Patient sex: F
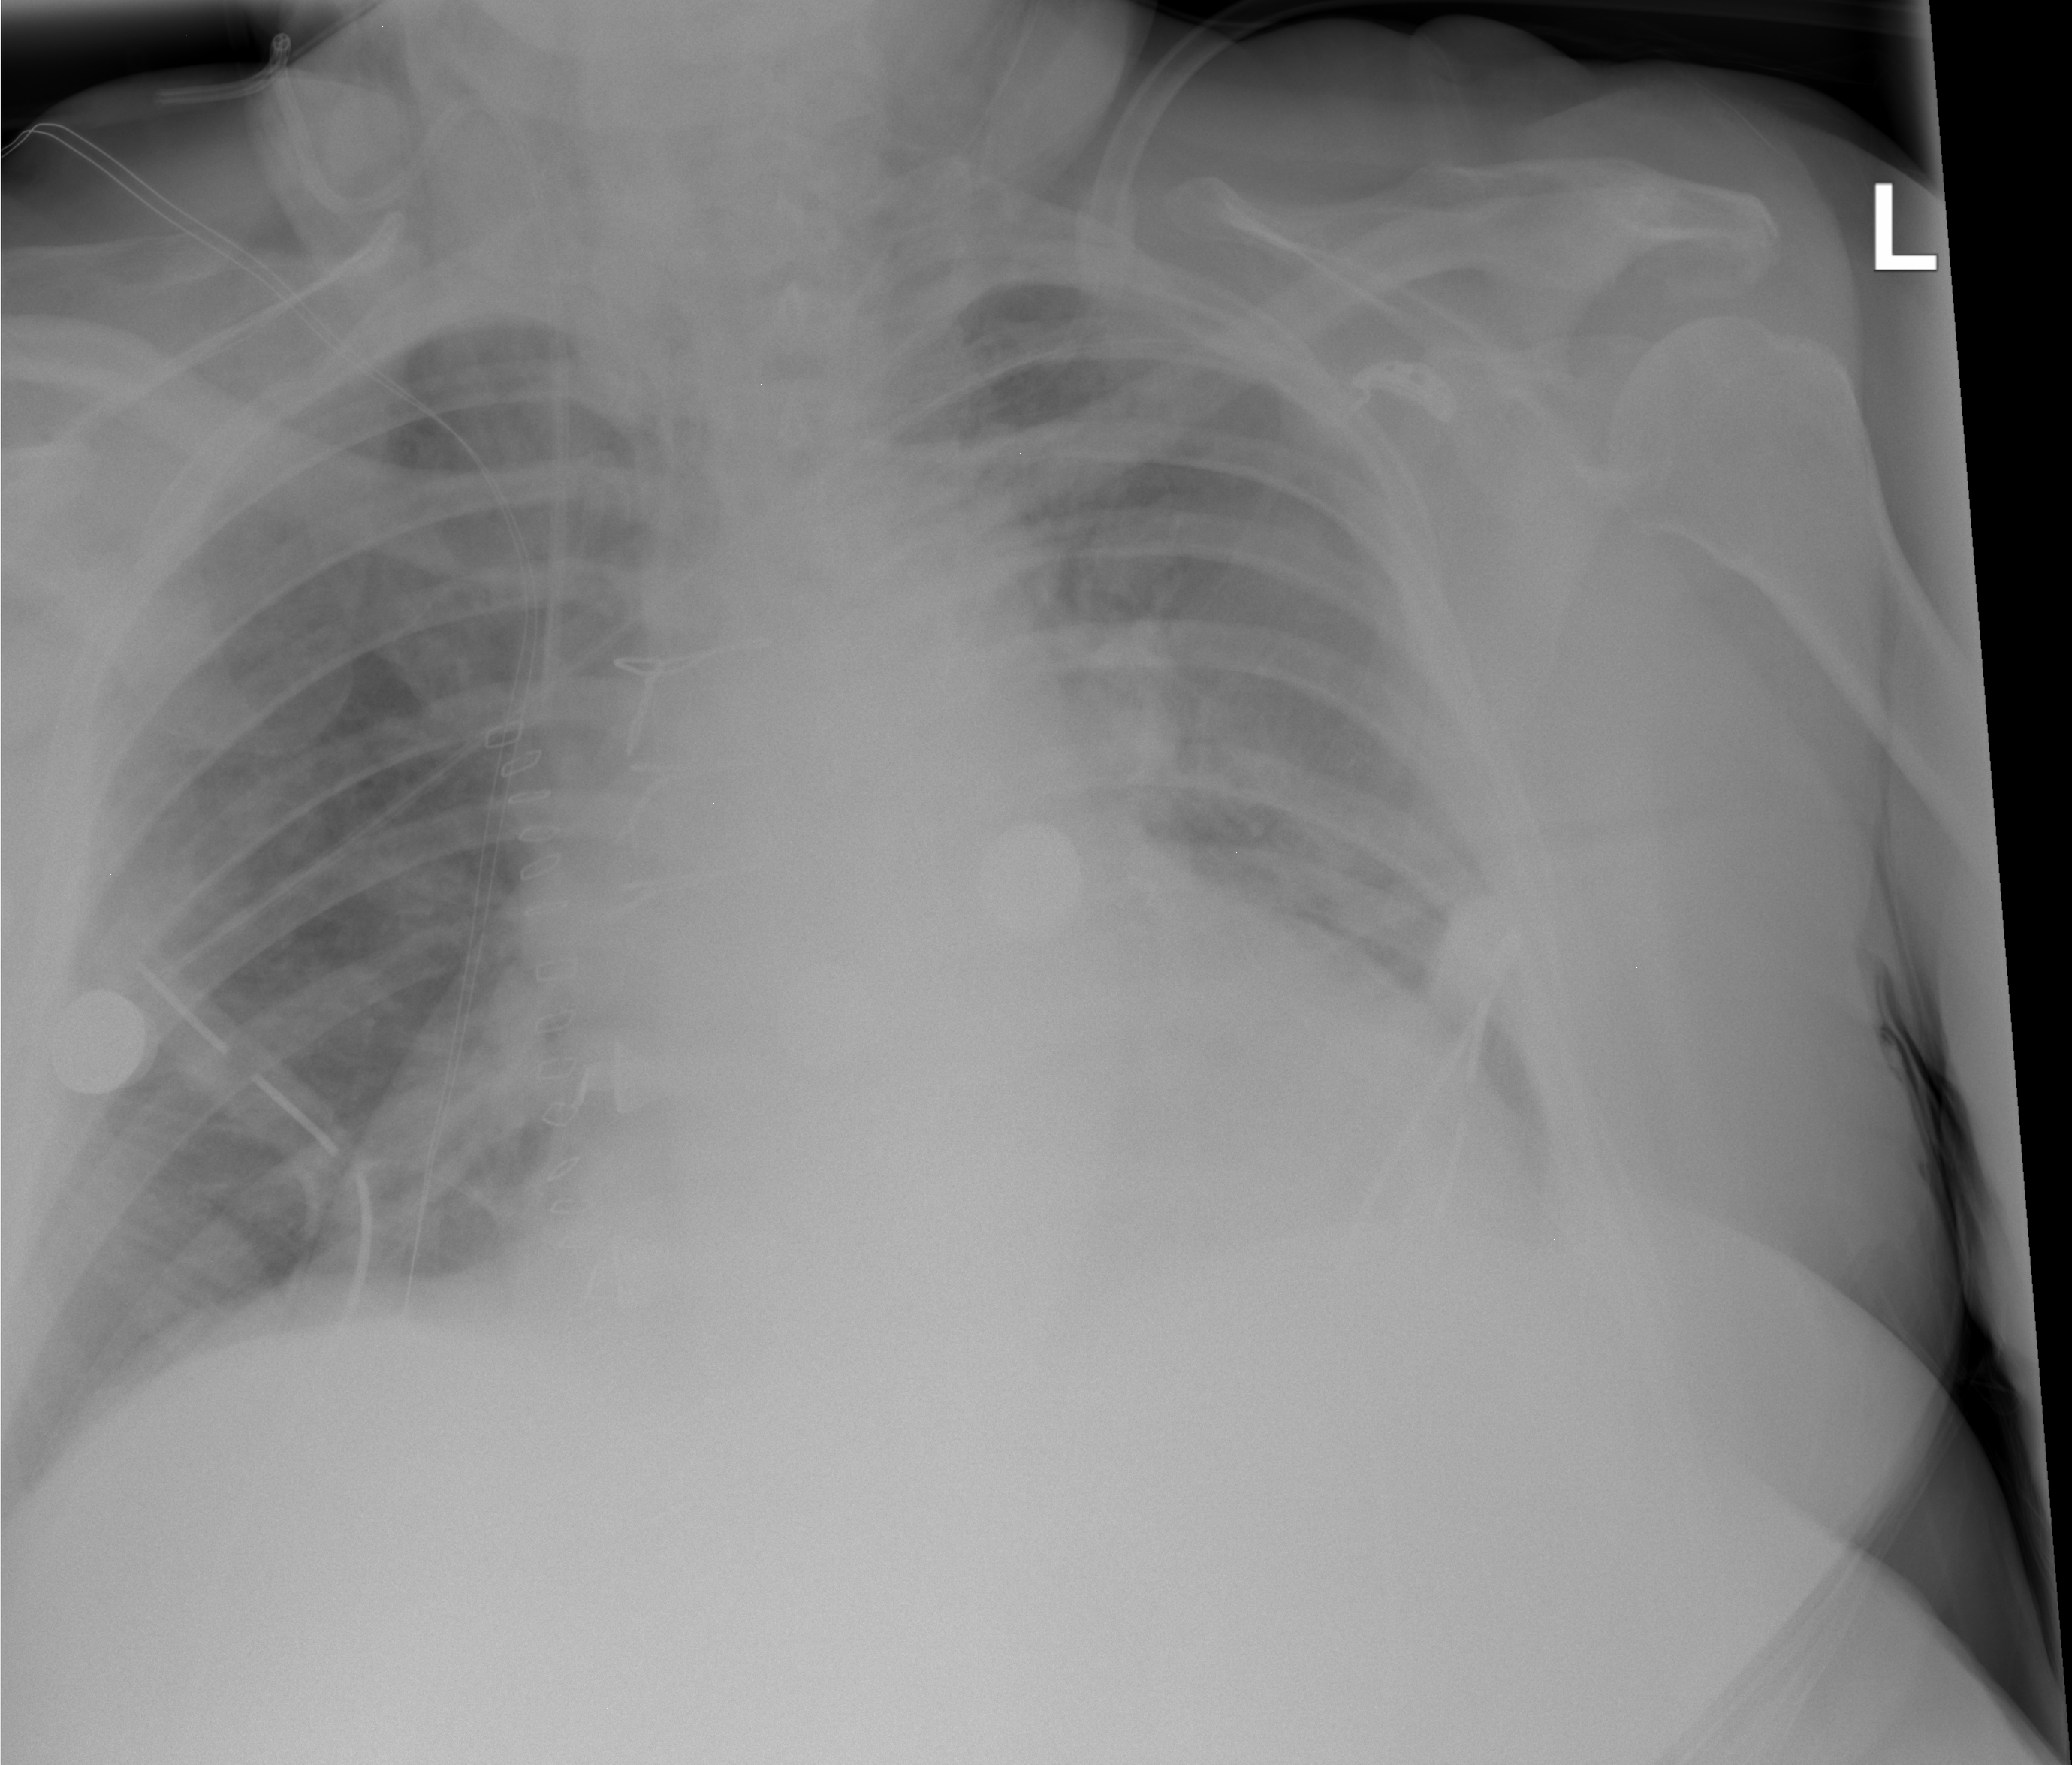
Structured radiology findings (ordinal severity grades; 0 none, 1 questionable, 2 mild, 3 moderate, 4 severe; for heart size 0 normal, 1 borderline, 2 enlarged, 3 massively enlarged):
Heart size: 2
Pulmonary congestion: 2
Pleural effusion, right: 0
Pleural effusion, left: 1
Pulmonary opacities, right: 0
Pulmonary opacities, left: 0
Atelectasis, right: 0
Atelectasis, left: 0